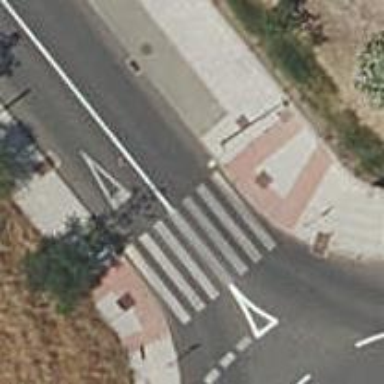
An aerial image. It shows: Uncontrolled crossing on the road.